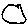
Label: circle